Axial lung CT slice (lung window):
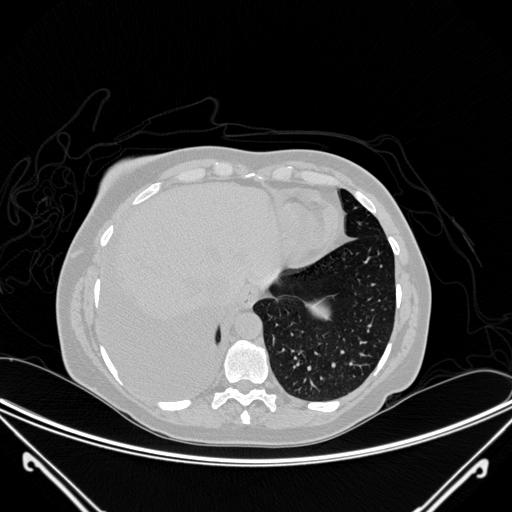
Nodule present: no